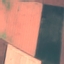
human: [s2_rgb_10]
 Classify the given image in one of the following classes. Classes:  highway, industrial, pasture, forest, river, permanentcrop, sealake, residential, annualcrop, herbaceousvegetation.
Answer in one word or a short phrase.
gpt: AnnualCrop